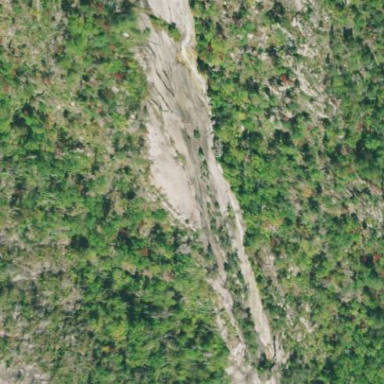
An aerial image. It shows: Landscape of bare rock.